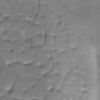
Label: not_dusty